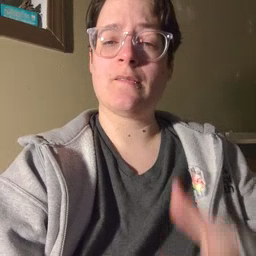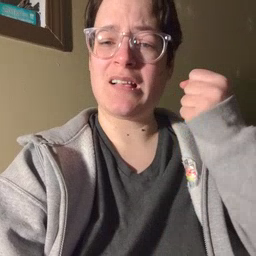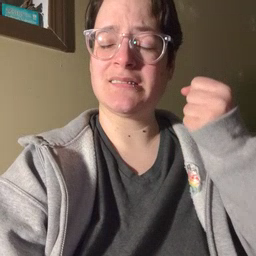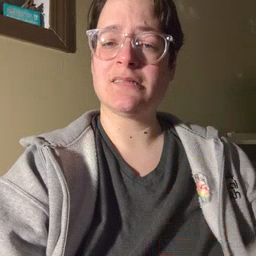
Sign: fast